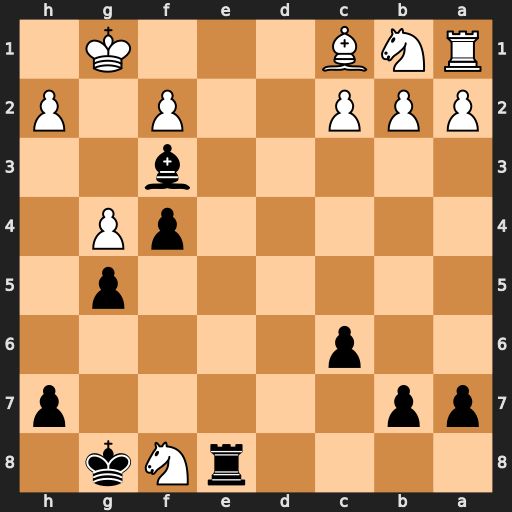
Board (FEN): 4rNk1/pp5p/2p5/6p1/5pP1/5b2/PPP2P1P/RNB3K1
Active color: b
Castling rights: -
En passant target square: -
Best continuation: Re1#